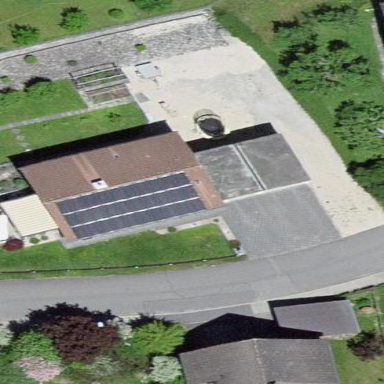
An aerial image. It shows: Residential building.